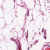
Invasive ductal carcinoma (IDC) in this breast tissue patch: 0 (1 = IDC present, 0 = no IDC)